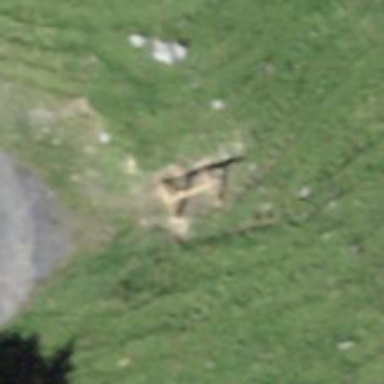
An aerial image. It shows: Bench.